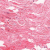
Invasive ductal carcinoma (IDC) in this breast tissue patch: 0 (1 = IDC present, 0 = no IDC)